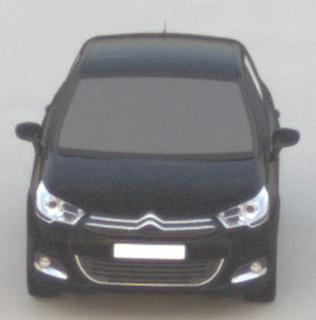
Make: Citroen
Model: C4 VTi 95
Detailed model: C4 (II)
Model produced from: 2012/08
Model produced until: 2013/06
Doors: 5
Color: black
Road condition: dry road
Daytime: sunrise or sunset
Contrast: low contrast